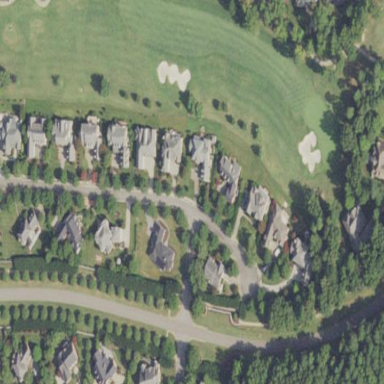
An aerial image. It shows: Rough grassy area used for golf.